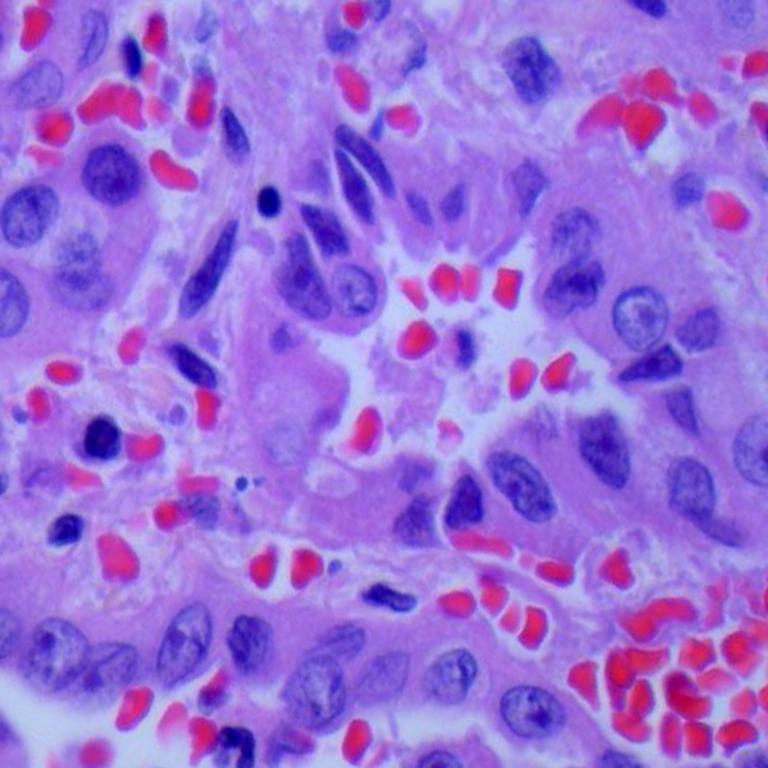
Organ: lung
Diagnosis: adenocarcinomas